Question: I'm looking for an easy way with a single tag (just '<a>')to create a skew effect on the borders, but keep the text the way it is.
I would know how do with a span in- or outside, but I don't want to have additional, pretty much zero meaning HTML on the page.
Example below.

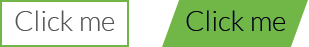
Answer: You can unskew the child element i.e. provide the opposite skew co-ordinates as you specified for the parent.
<URL>
Suppose you have below as you html,
'''
<div class="btn">
<button><div class="btn-text">Click</div></button>
</div>
'''
If we skew the parent element by '20deg' then we should skew the child element by '-20deg' as,
'''
.btn {
-ms-transform: skewX(20deg); /* IE 9 */
-webkit-transform: skewX(20deg); /* Safari */
transform: skewX(20deg);
}
.btn-text {
-ms-transform: skewX(-20deg); /* IE 9 */
-webkit-transform: skewX(-20deg); /* Safari */
transform: skewX(-20deg);
padding: 20px;
}
'''